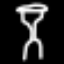
Label: hourglass